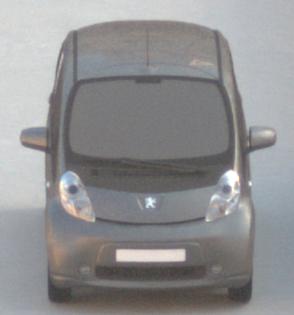
Make: Peugeot
Model: iOn
Detailed model: iOn
Model produced from: 2010/12
Model produced until: 2013/02
Doors: 5
Color: gray
Road condition: dry road
Daytime: sunrise or sunset
Contrast: low contrast